Question: I am creating a little widget for a page that lists steps in reverse order. I plan on doing this with an 'ol' and setting the 'value' attribute on the individual 'li' tags to force the numbering of the 'ol' to be reversed. So far so good.
However, I have a design conundrum that I'm not sure can be solved with css.
'''
<ol>
<li value="5">item 5</li>
<li value="4">item 4</li>
<li value="3">item 3</li>
<li value="2">item 2</li>
<li value="1">item 1</li>
</ol>
'''
Here is an image to illustrate the text treatment I am after.

It would be a shame if I had to shove extra spans in my markup for something that OLs do automatically.
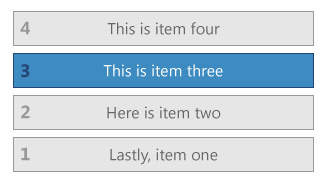
Answer: You can reverse counters, then you can align the counters separately from the text.
not IE7 though, but with the values it'll default (IE hacks built in get back the defaults)
'''
ol {
padding: 0;
margin: 0;
list-style-type: decimal !ie7;
margin-left: 20px !ie7;
counter-reset:item 6; /* one higher than you need */
width: 250px;
border: 1px solid #000;
}
ol > li {
counter-increment:item -1;
text-align: center;
}
ol > li:before {
content:counter(item) ". ";
float: left;
width: 30px; background: #eee;
}
'''
'''
<ol>
<li value="5">item 5</li>
<li value="4">item 4</li>
<li value="3">item 3</li>
<li value="2">item 2</li>
<li value="1">item 1</li>
</ol>
'''